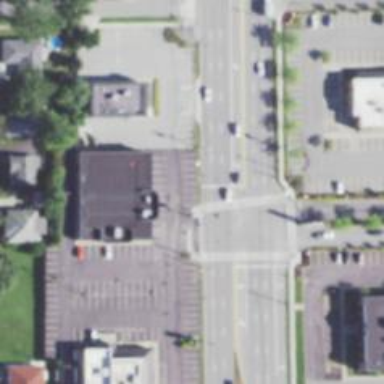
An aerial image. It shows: Pedestrian crossing with zebra markings on the footway.